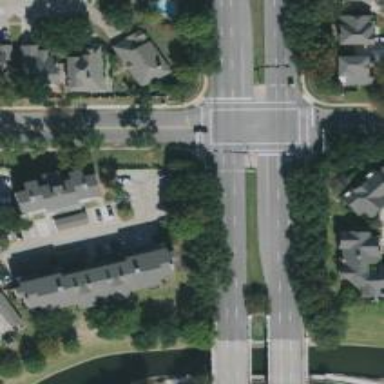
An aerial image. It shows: Secondary road with separate sidewalks.